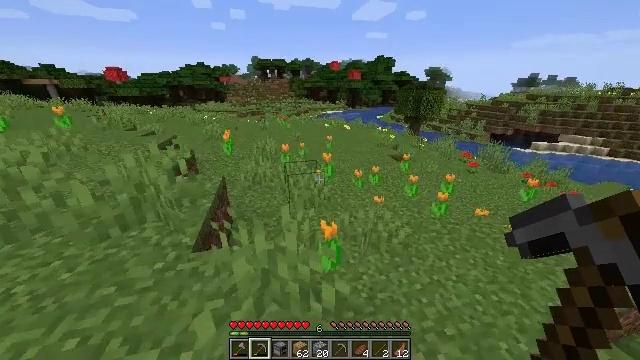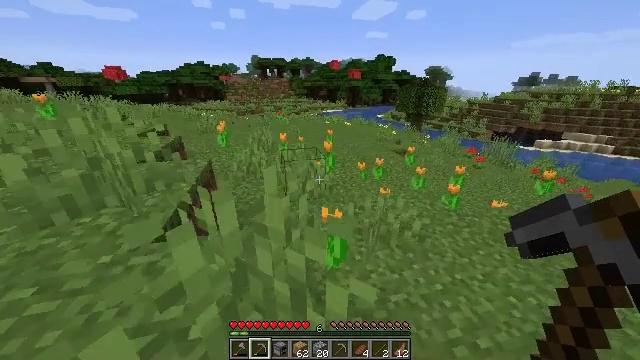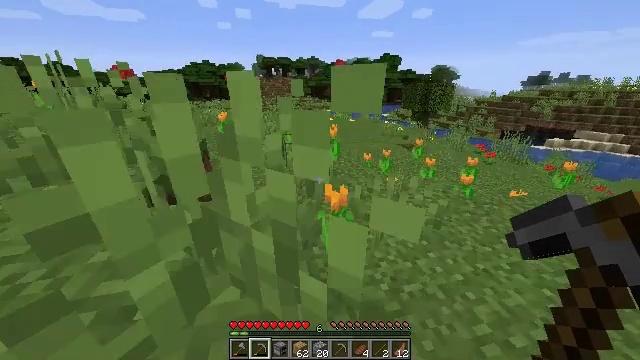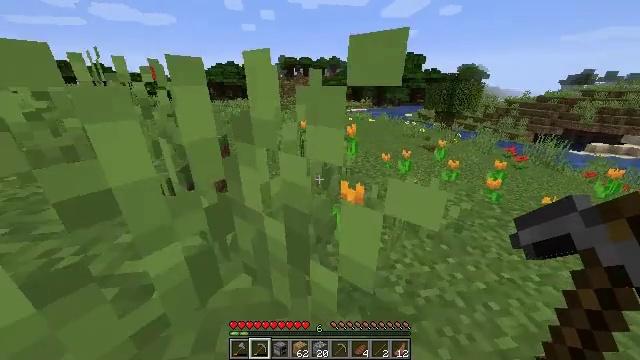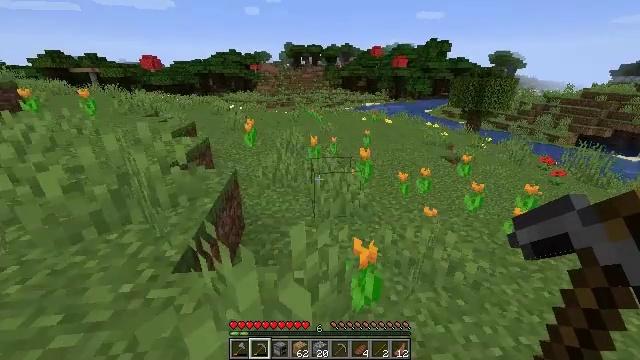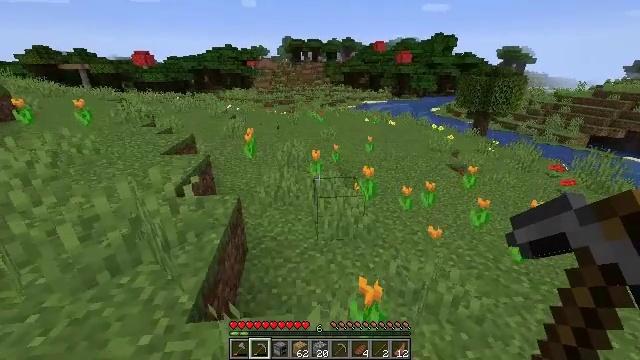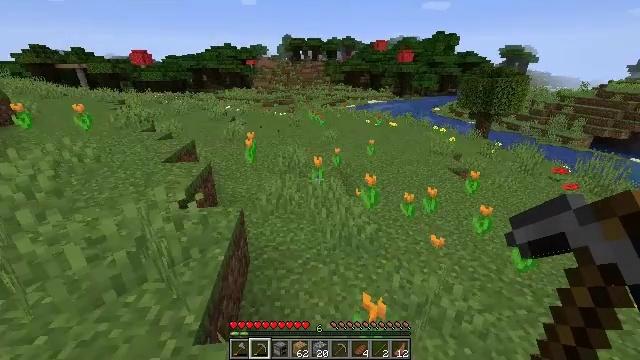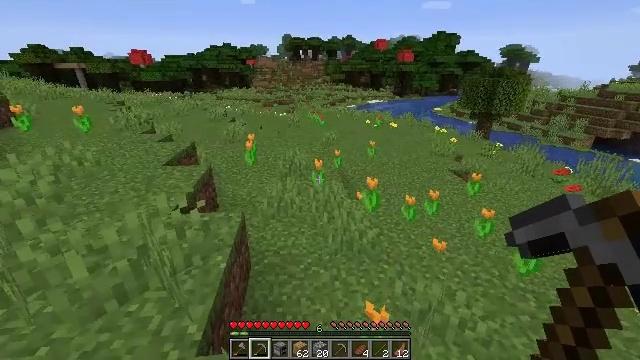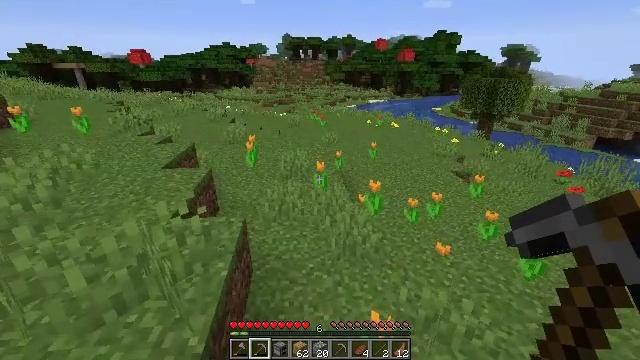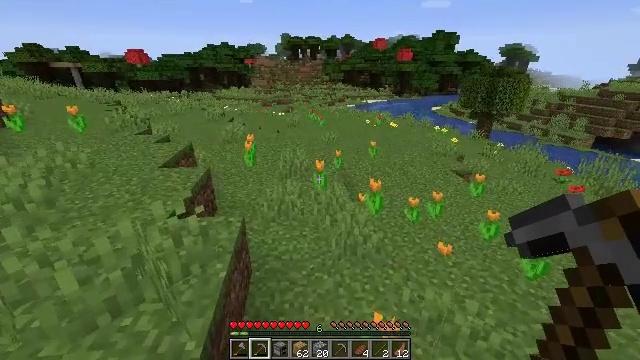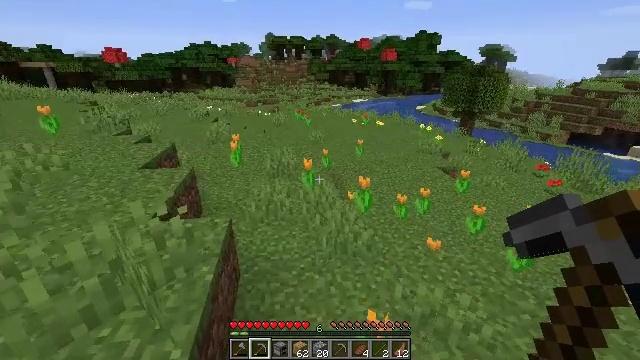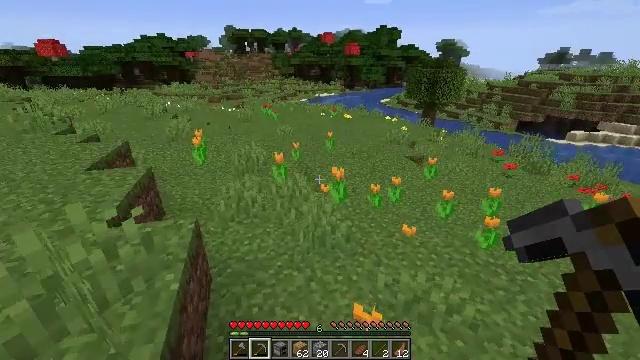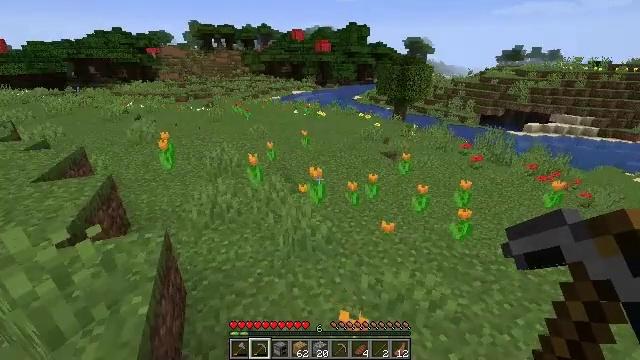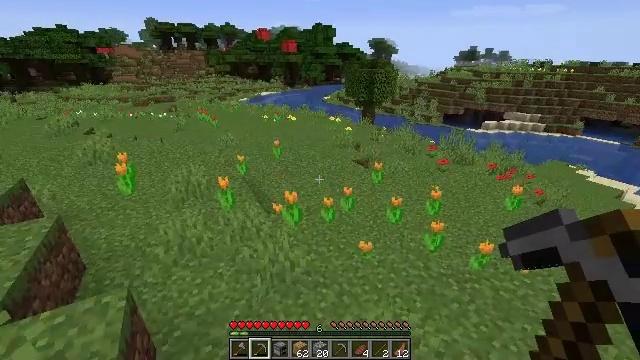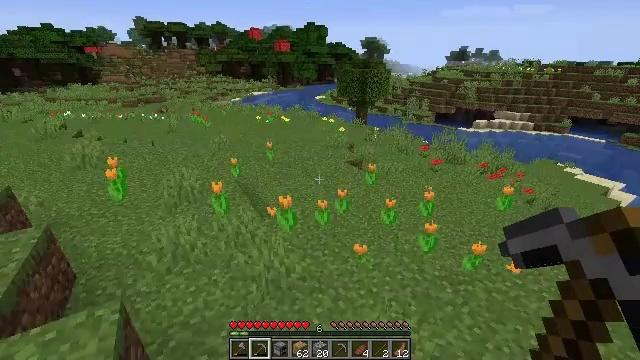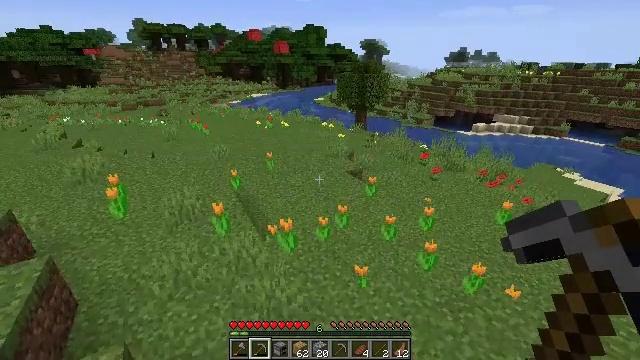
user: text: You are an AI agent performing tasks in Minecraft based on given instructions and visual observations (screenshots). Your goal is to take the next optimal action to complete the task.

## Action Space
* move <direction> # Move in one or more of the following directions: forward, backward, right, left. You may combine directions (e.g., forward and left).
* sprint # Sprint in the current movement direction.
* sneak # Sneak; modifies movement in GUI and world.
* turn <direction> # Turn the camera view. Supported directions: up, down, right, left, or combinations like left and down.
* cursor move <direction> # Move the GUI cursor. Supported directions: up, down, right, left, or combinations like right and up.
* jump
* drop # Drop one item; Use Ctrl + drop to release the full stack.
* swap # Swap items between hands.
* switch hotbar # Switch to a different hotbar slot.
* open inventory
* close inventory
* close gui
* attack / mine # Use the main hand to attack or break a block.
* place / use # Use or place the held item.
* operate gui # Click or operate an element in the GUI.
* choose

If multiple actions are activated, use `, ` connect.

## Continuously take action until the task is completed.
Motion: motion action
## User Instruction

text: Break the dead bush for sticks.
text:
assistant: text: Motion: move forward and move left, jump
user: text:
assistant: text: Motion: move forward and move left, turn left, jump
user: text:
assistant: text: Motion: move forward and move left, turn left, jump
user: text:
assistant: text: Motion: move forward and move left, turn left, jump
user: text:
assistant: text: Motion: move forward and move left, jump
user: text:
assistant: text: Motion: move forward, jump
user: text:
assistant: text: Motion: move forward, jump
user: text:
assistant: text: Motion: move forward, jump
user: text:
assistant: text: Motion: move forward, jump
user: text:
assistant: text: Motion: move forward, turn right, jump
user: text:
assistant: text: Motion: move forward, turn right, jump
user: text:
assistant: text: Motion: move forward, turn right, jump
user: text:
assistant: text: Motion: move forward, turn right, jump
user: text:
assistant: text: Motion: move forward, turn right, jump
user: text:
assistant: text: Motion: move forward, jump
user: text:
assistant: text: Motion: move forward, jump
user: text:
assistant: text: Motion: move forward, jump
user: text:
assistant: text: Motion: move forward, jump
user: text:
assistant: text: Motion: move forward, jump
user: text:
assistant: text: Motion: move forward, jump
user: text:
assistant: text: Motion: move forward, jump
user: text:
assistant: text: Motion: move forward, jump
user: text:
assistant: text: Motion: move forward, jump
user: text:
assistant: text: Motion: move forward, jump
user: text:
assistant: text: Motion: move forward, sprint, turn left, jump
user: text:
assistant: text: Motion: move forward, sprint, turn left, jump
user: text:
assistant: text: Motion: move forward, sprint, turn left, jump
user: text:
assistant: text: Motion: move forward, sprint, turn left, jump
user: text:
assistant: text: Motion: move forward, sprint, turn left, jump
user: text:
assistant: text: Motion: move forward, sprint, turn left, jump